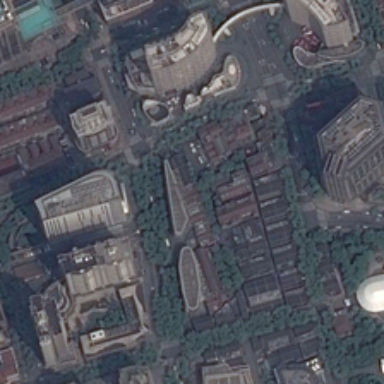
Many buildings and green trees are in a commercial area .